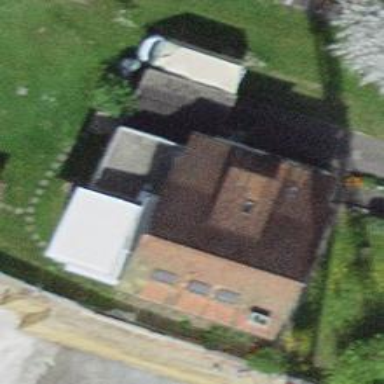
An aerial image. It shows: Detached building.